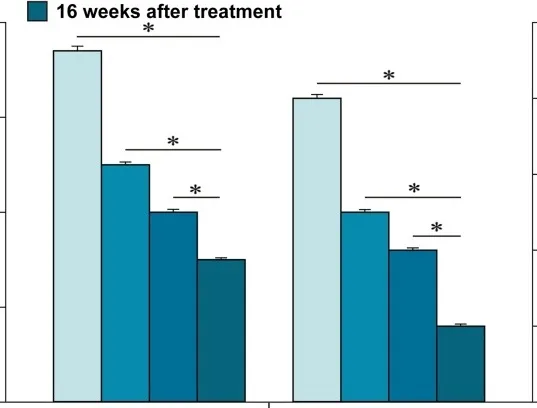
Outcome of pain measurements.
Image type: chart (chart)